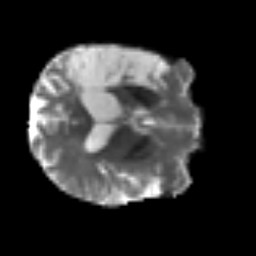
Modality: T2w
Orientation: axial
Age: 47
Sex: male
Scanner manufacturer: siemens
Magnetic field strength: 3 T
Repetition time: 3.2 s
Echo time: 0.081 s